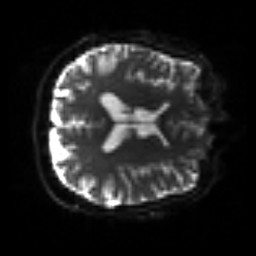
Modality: sbref
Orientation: axial
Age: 63
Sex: male
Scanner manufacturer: siemens
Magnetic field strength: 3 T
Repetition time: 3.2 s
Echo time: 0.081 s